RGB frame:
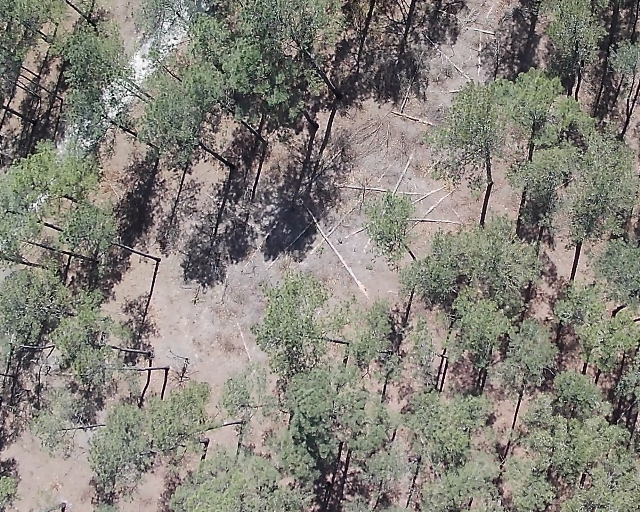
Thermal frame:
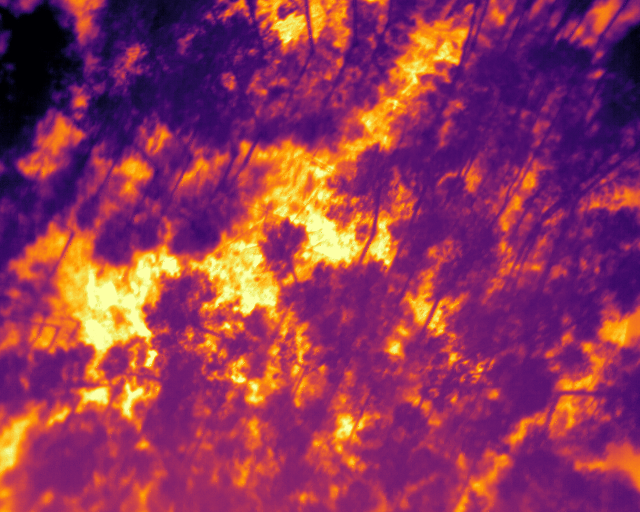
Captured: 2026-02-27 02:36:41
Pixels at or above 80 °C: 0 (fraction of frame: 0)